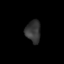
Tissue: lung
Cell type: Epithelial cells
Senescence score: 0.2207
Nuclear area (px): 328
Mean DAPI intensity: 52.552